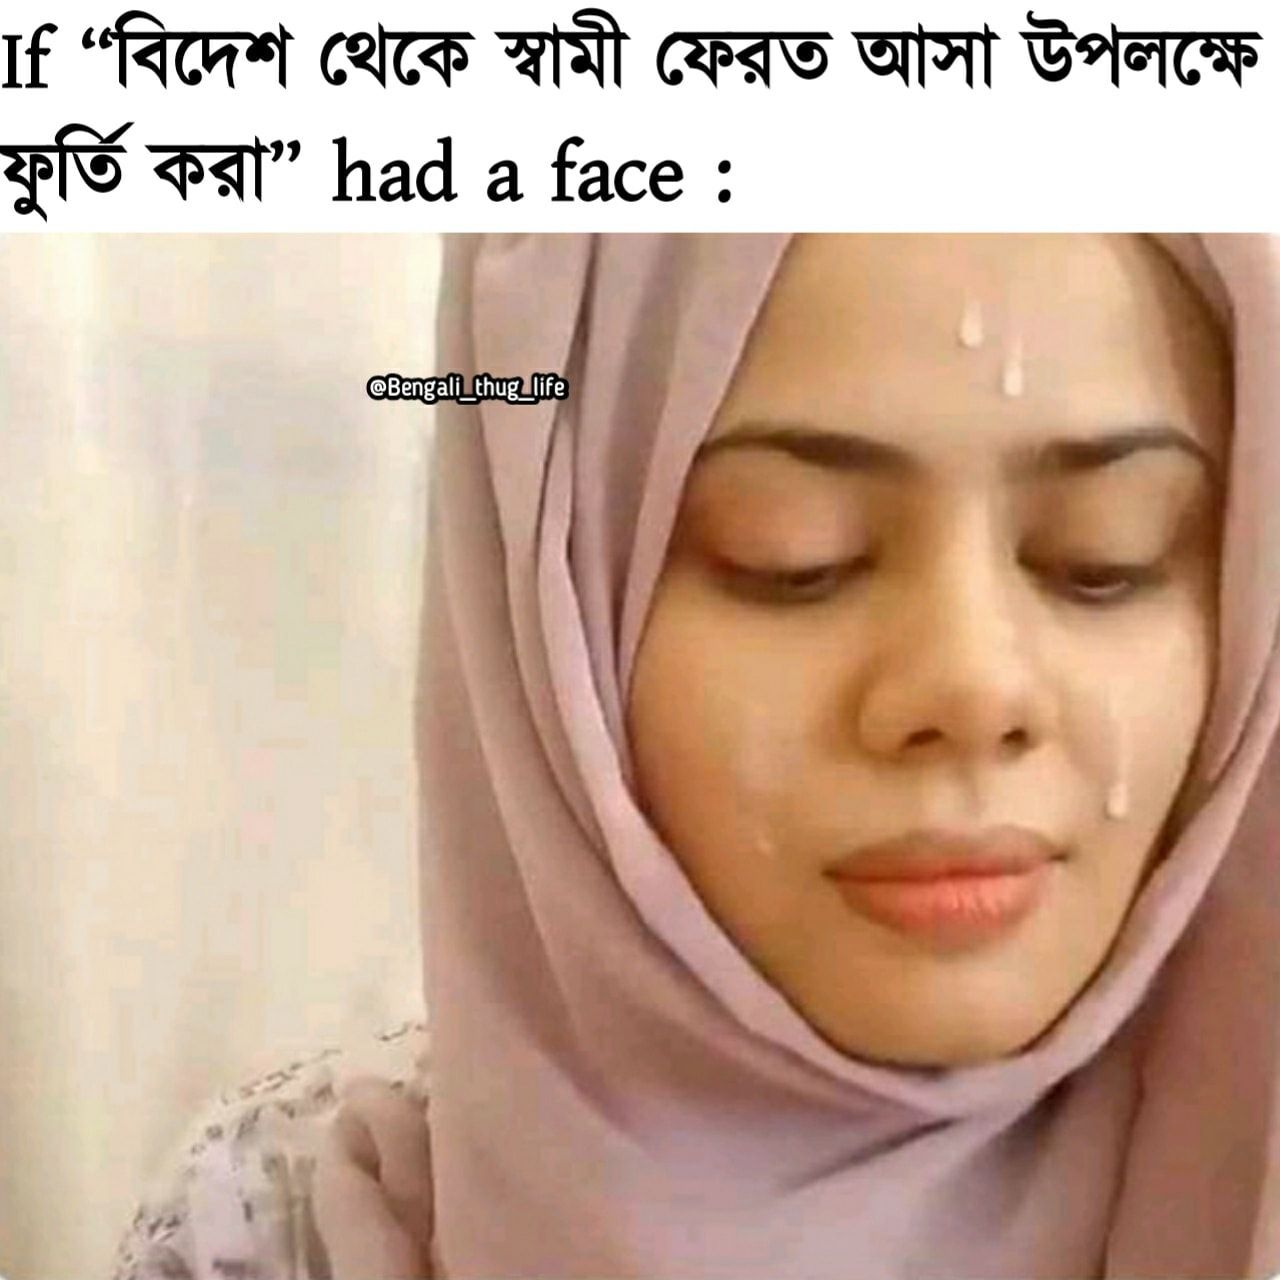
Caption: If "বিদেশ থেকে স্বামী ফেরত আস উপলক্ষ্যে ফুর্তি করা" had a face :
Label: hate